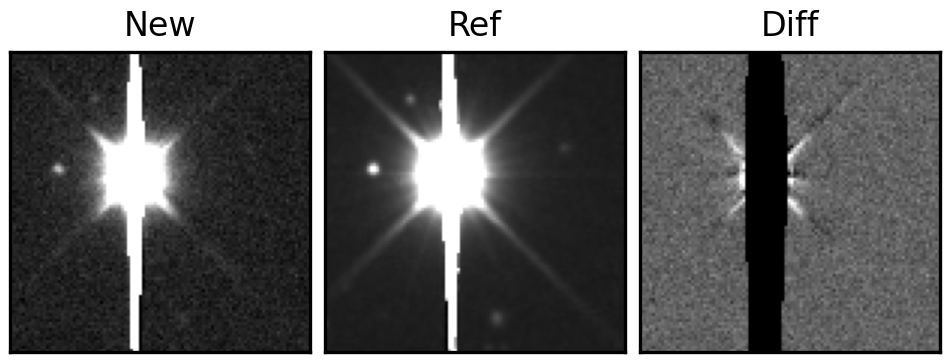
Label: bogus